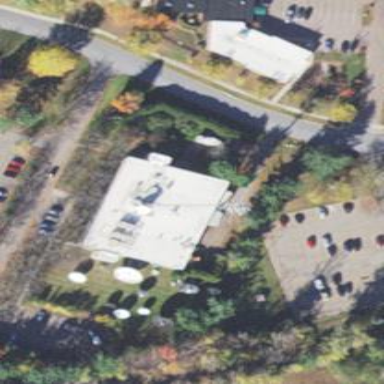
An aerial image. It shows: Television studio building.